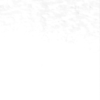
Label: not_dusty